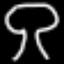
Label: mushroom